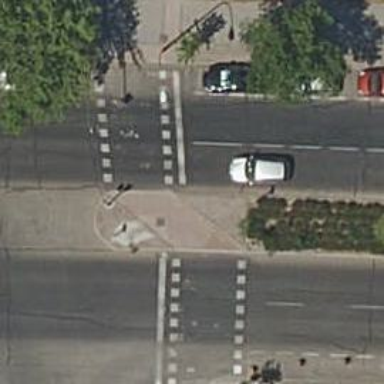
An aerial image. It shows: Road crossing with traffic signals.